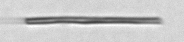
Label: fiber